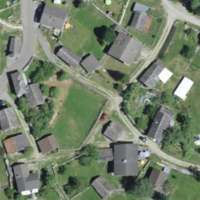
EUNIS habitat code: 54
Species observed at this site:
Poecile palustris
Tachymarptis melba
Motacilla cinerea
Cyanistes caeruleus
Emberiza cia
Parus major
Phoenicurus ochruros
Aegithalos caudatus
Motacilla alba
Delichon urbicum